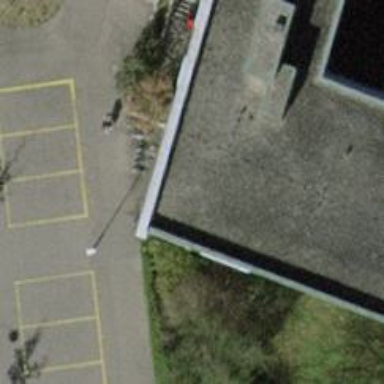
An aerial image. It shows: Bicycle parking area with safe loops.